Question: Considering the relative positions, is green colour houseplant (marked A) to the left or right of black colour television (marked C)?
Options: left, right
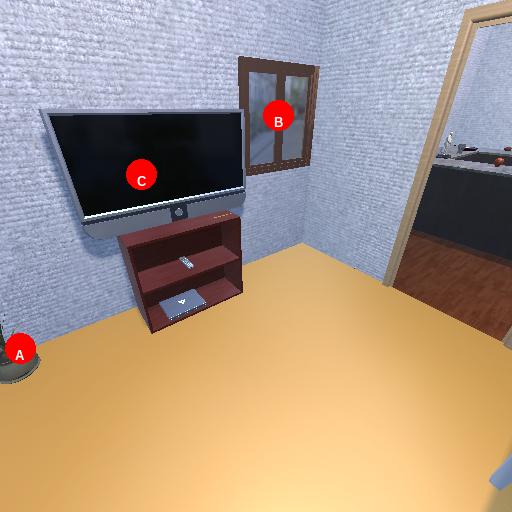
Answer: left